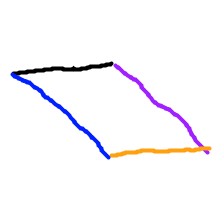
Shape: parallelogram